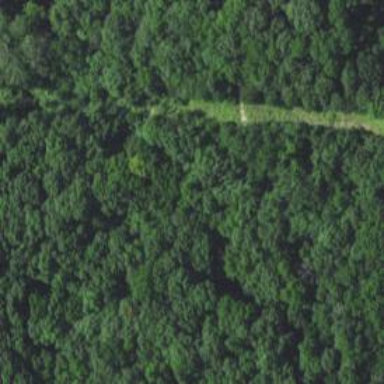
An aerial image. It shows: Path with excellent visibility for trail.